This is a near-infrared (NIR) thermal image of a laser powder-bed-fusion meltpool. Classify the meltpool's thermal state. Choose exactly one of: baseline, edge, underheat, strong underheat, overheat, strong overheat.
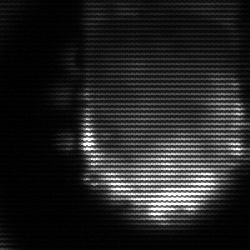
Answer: baseline